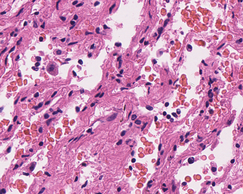
Tumor epithelial tissue: no
Tumor-associated stroma tissue: no
Normal tissue: yes